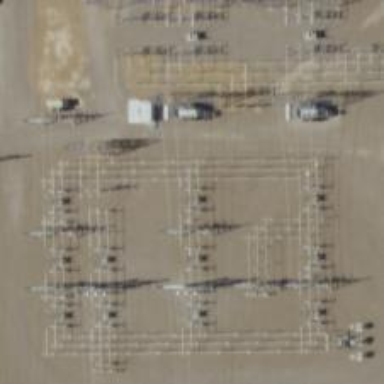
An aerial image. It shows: Switch used for power control.